如图，椭圆 $C_1: \frac{x^2}{8}+\frac{y^2}{b^2}=1 \, (0<b<2\sqrt{2})$ 与双曲线 $C_2: \frac{x^2}{b^2}-y^2=1$ 在第一象限的公共点为 $A(2, y_A)$，曲线 $\Gamma$ 由两段曲线组成：当 $x \le 2$ 时，曲线 $\Gamma$ 与椭圆 $C_1$ 重合；当 $x > 2$ 时，曲线 $\Gamma$ 与双曲线 $C_2$ 重合。}

\begin{enumerate}
    \item 求 $b$ 的值；
    \item 已知过点 $D(2,0)$ 的直线 $l$ 与曲线 $\Gamma$ 交于 $E, F$ 两点，若 $\overrightarrow{AD} \cdot \overrightarrow{EF} = 2$，求直线 $l$ 的方程；
    \item 若直线 $y=kx+1 \, (k \ge 1)$ 与曲线 $\Gamma$ 交于 $M, N$ 两点，记 $\triangle AMN$ 的面积为 $S$，且 $S = \lambda \tan \angle MAN$，求实数 $\lambda$ 的取值范围。
\end{enumerate}
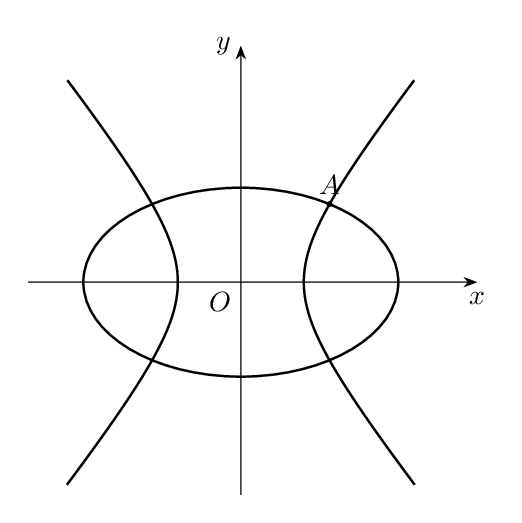
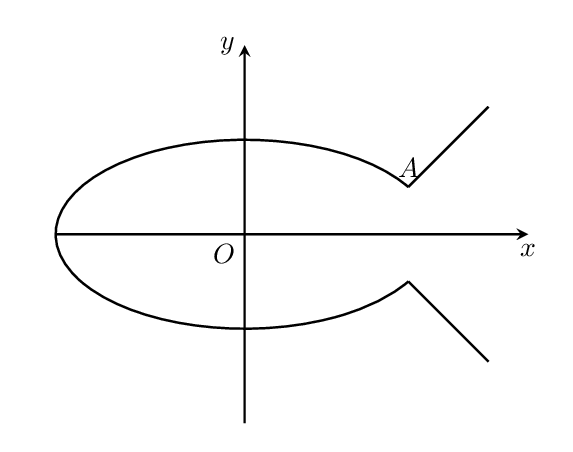
【解答】
\noindent\textbf{解：}
    \textbf{(1)} \\
    由于椭圆 $C_1: \frac{x^2}{8}+\frac{y^2}{b^2}=1 \, (0<b<2\sqrt{2})$ 与双曲线 $C_2: \frac{x^2}{b^2}-y^2=1$ 在第一象限的公共点为 $A(2, y_A)$，即
    \[
    \begin{cases}
        \frac{2^2}{8}+\frac{y_A^2}{b^2}=1 \\
        \frac{2^2}{b^2}-y_A^2=1
    \end{cases}
    \]
    得 $(b^2+4)(b^2-2)=0$，所以 $b=\sqrt{2}$；

    \textbf{(2)} \\
    设 $E(x_1, y_1), F(x_2, y_2)$，$A(2,1)$，则 $\overrightarrow{AD}=(0,-1), \overrightarrow{EF}=(x_2-x_1, y_2-y_1)$， \\
    由 $\overrightarrow{AD} \cdot \overrightarrow{EF} = 2$ 得，$-(y_2-y_1)=2$，即 $y_1-y_2=2$，则 $y_1>y_2$， \\
    当直线 $l$ 的斜率不存在时，直线 $l$ 的方程为：$x=2$，此时 $E(2,1), F(2,-1)$，$\overrightarrow{AD} \cdot \overrightarrow{EF} = 2$ 成立； \\
    当直线 $l$ 的斜率存在时，由题意知交点 $E, F$ 必定在直线 $x=2$ 的两侧， \\
    即左侧为与椭圆的交点，右侧与双曲线的交点， \\
    由椭圆的对称性，当交点在第一象限且在椭圆上曲线段 $QA$ 时， \\
    $y_1>y_A=1$，此时 $y_2<-1$，故 $y_1-y_2=2$ 不可能，舍去； \\
    而双曲线的渐近线方程为：$y=\pm \frac{\sqrt{2}}{2}x$，$l_{QD}: y=-\frac{\sqrt{2}}{2}+\sqrt{2}$， \\
    与双曲线没有横坐标大于 2 的交点，即当交点位于椭圆第二象限时，不可能； \\
    同理，当直线 $l$ 与椭圆交于 $x$ 轴下方时，也不成立， \\
    综上直线 $l$ 的方程为 $x=2$；




   
    \textbf{(3)} \\
    直线方程为 $y=kx+1 \, (k \ge 1)$，$M(x_1, y_1), N(x_2, y_2)$， \\
    因为 $S_{\triangle AMN} = \lambda \tan \angle MAN$，且 $S_{\triangle AMN} = \frac{1}{2}|\overrightarrow{AM}||\overrightarrow{AN}|\cdot \sin \angle MAN$， \\
    所以 $\lambda = \frac{1}{2}|\overrightarrow{AM}||\overrightarrow{AN}|\cdot \cos \angle MAN = \frac{1}{2}\overrightarrow{AM} \cdot \overrightarrow{AN}$， \\
    而 $\overrightarrow{AM} \cdot \overrightarrow{AN} = (x_1-2)(x_2-2)+(y_1-1)(y_2-1) = (k^2+1)x_1x_2-2(x_1+x_2)+4$， \\
    因为 $k \ge 1$，所以直线 $m$ 与曲线 $\Gamma$ 的交点都在椭圆上， \\
    与椭圆方程联立 $\begin{cases} y=kx+1 \\ \frac{x^2}{8}+\frac{y^2}{2}=1 \end{cases}$，消去 $y$ 得 $(4k^2+1)x^2+8kx-4=0$， \\
    由韦达定理得 $x_1+x_2=-\frac{8k}{4k^2+1}, x_1 \cdot x_2 = -\frac{4}{4k^2+1}$， \\
    所以 $\overrightarrow{AM} \cdot \overrightarrow{AN} = -\frac{4(k^2+1)}{4k^2+1}+\frac{16k}{4k^2+1}+4 = \frac{12k^2+16k}{4k^2+1}+3 = 3+\frac{16k-3}{4k^2+1}$， \\
    令 $t=16k-3 \ge 13$，则 $k=\frac{t+3}{16}$， \\
    所以 $\overrightarrow{AM} \cdot \overrightarrow{AN} = 3+\frac{64t}{t^2+6t+73} = 3+\frac{64}{t+\frac{73}{t}+6}$， \\
    又 $\left(t+\frac{73}{t}\right)'=1-\frac{73}{t^2}>0$，对于 $t \ge 13$ 成立， \\
    所以 $y=t+\frac{73}{t}$ 单调递增趋于正无穷大，又 $t+\frac{73}{t}>0$， \\
    所以 $y=3+\frac{64}{t+\frac{73}{t}+6}$ 单调递减， \\
    所以 $t=13$ 时，$\overrightarrow{AM} \cdot \overrightarrow{AN}$ 取得最大值 $\frac{28}{5}$， \\
    又 $\lambda = \frac{1}{2}\overrightarrow{AM} \cdot \overrightarrow{AN}$，所以实数 $\lambda$ 的最大值为 $\frac{14}{5}$， \\
    且当 $t$ 趋于正无穷时，$\lambda$ 趋于 $\frac{3}{2}$，则 $\lambda > \frac{3}{2}$， \\
    所以 $\lambda \in \left(\frac{3}{2}, \frac{14}{5}\right]$。




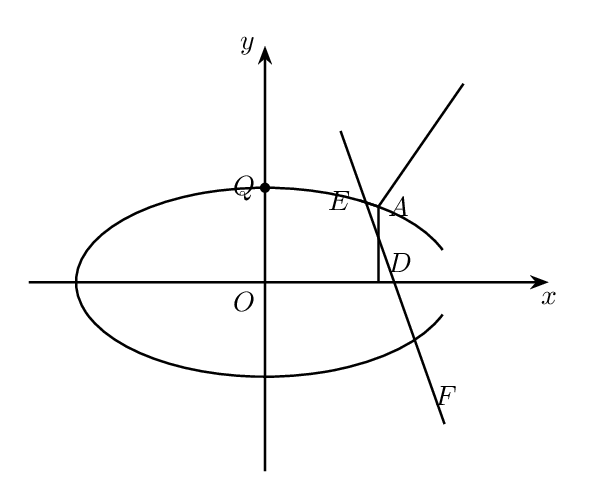
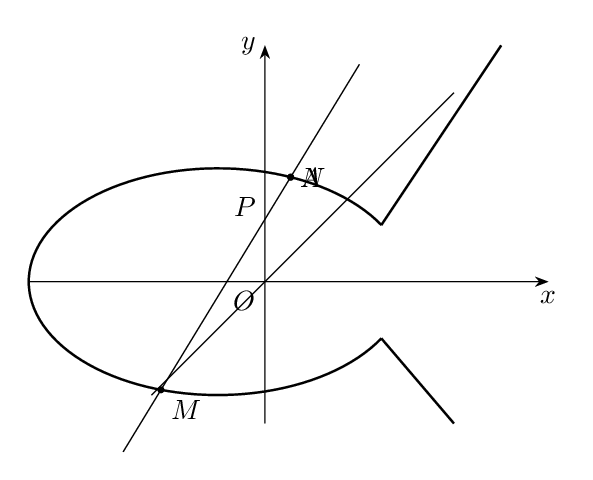